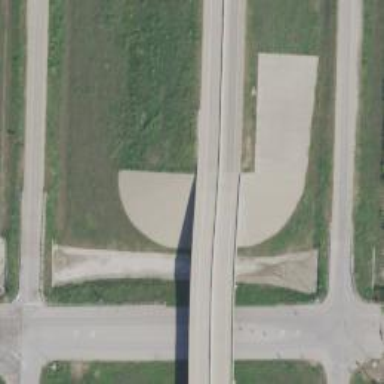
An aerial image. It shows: Bridge on motorway expressway.